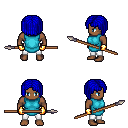
a pixel art fantasy rpg character, male body template, human, dark skin, teal tunic, white pants, blue pageboy hairstyle, gold gloves, spear, four views (front, back, left, right), 2x2 character sprite sheet, small pixel art, hard edges, no anti-aliasing